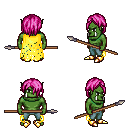
a pixel art fantasy rpg character, male body template, orc, green skin, yellow tattered cape, teal pants, pink bangs hairstyle, gold boots, spear, four views (front, back, left, right), 2x2 character sprite sheet, small pixel art, hard edges, no anti-aliasing